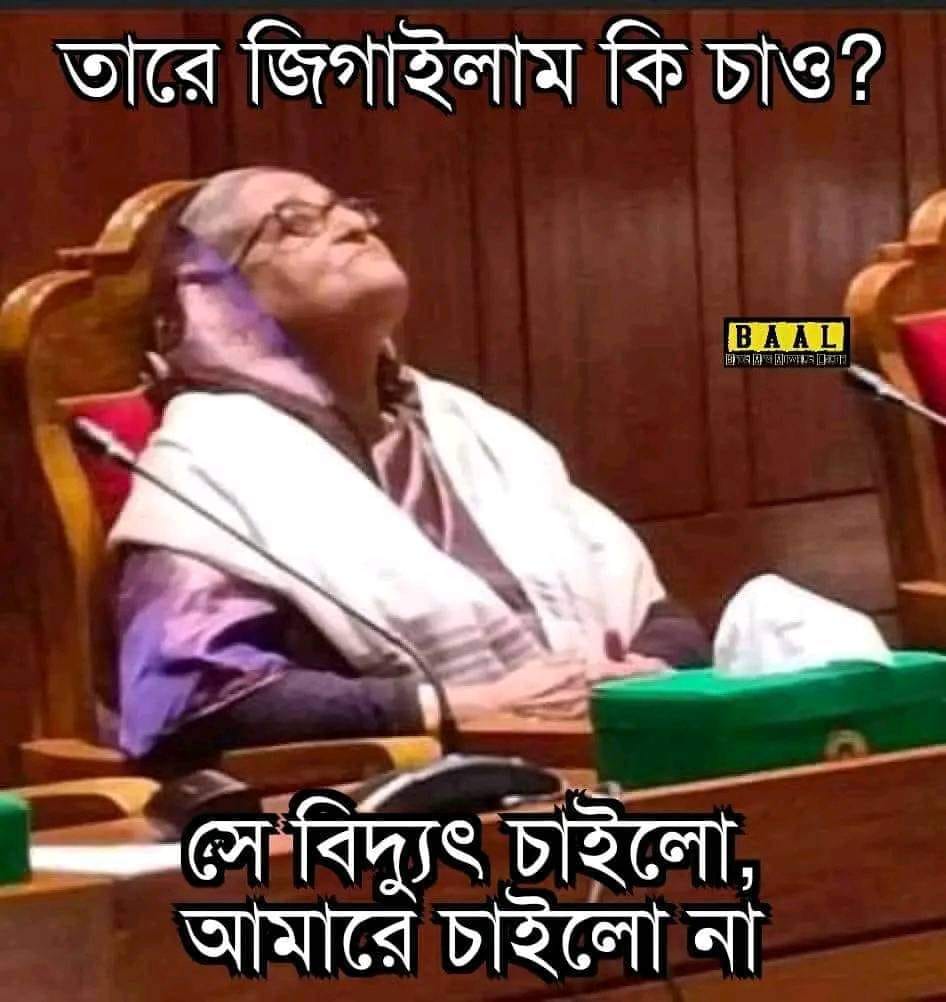
Text: তারে জিগাইলাম কি চাও সে বিদ্যুৎ চাইলো আমারে চাইলো না
Label: Non Hate